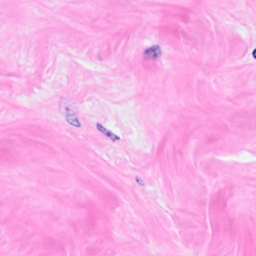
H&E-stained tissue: Breast